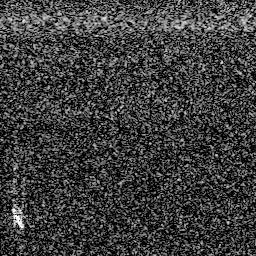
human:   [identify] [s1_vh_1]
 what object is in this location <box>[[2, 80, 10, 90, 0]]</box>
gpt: <ref>1 medium ship at the bottom left</ref>